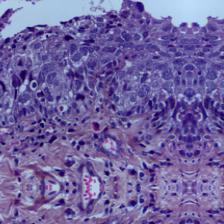
Diagnosis: OSCC